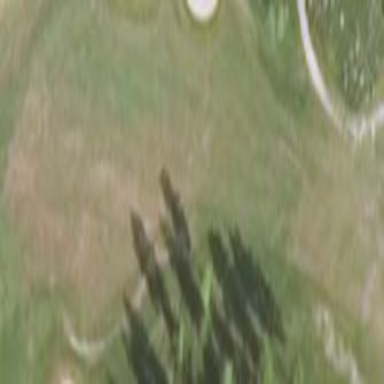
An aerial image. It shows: Golf fairway surrounded by grass.